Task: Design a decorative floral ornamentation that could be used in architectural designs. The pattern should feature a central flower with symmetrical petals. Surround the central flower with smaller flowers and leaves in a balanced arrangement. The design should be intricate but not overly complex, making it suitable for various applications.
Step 1686:
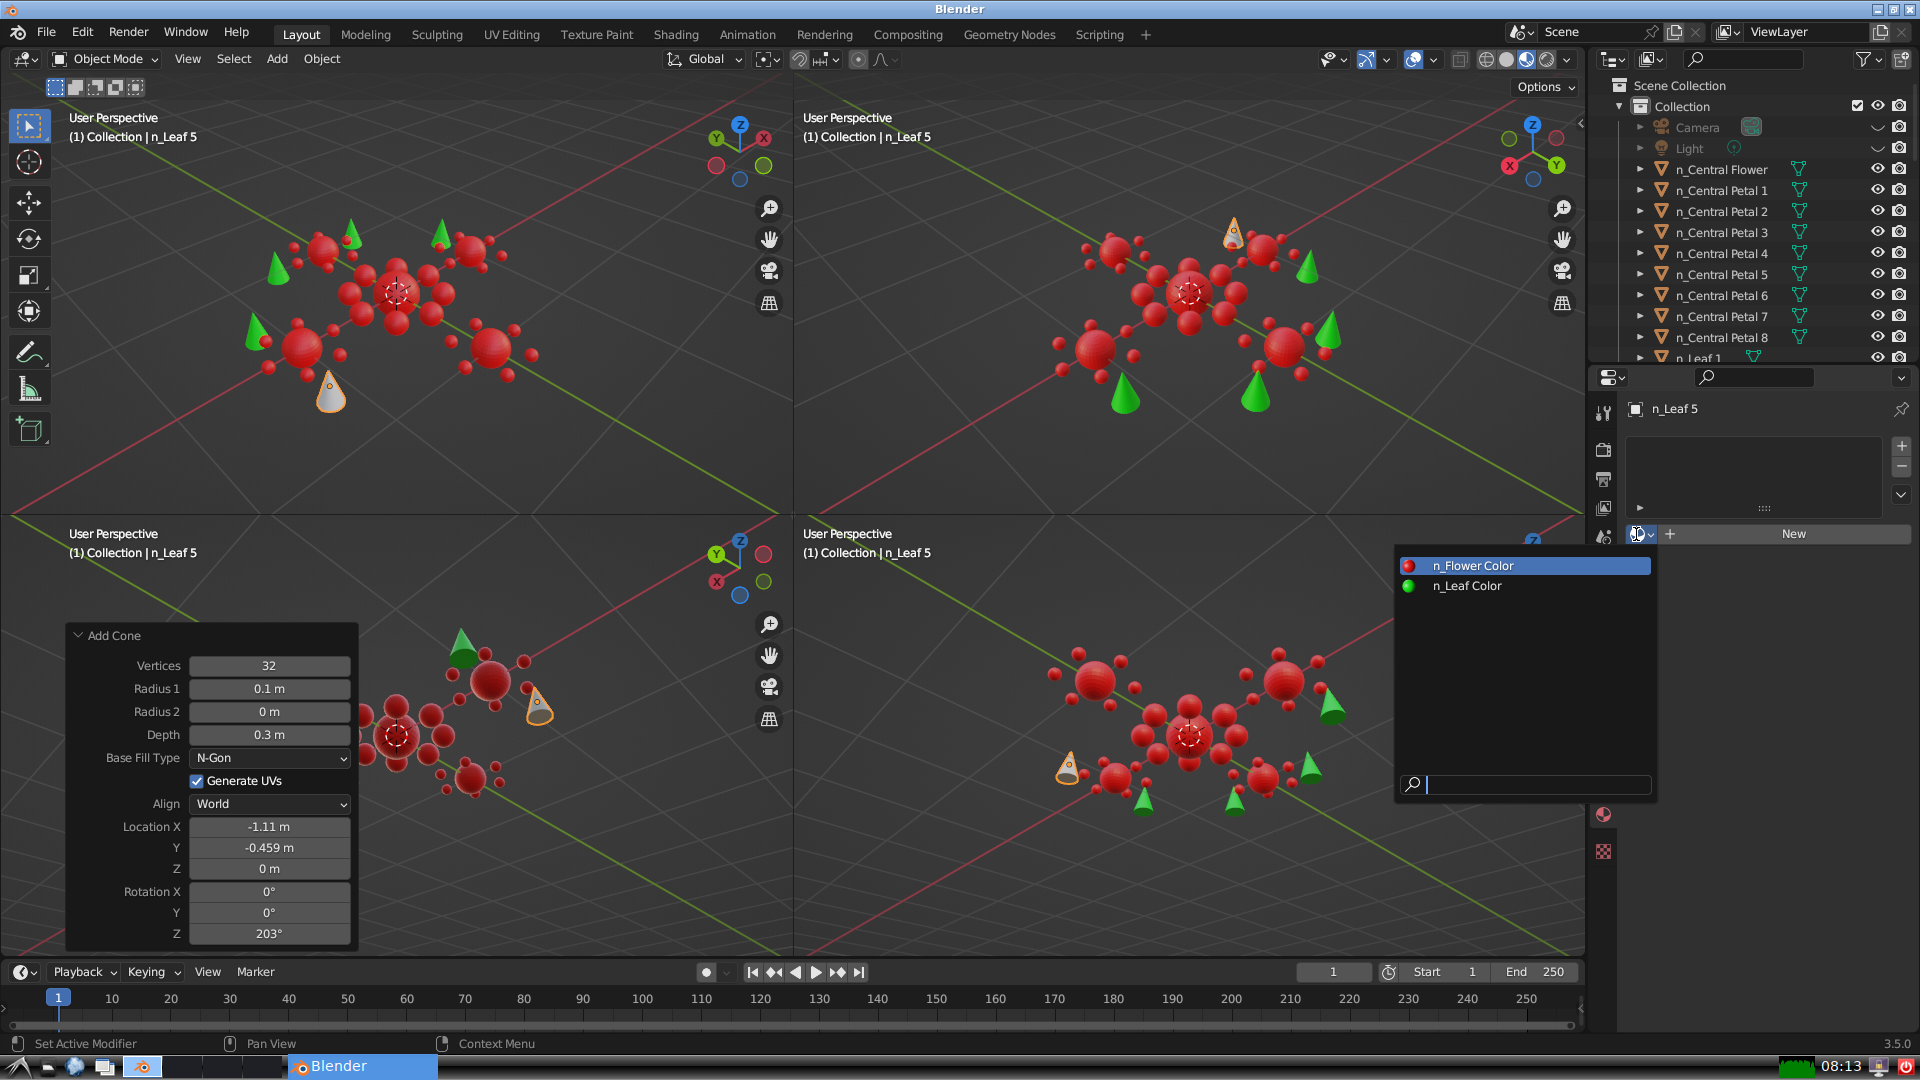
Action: input_text: n_Leaf Color